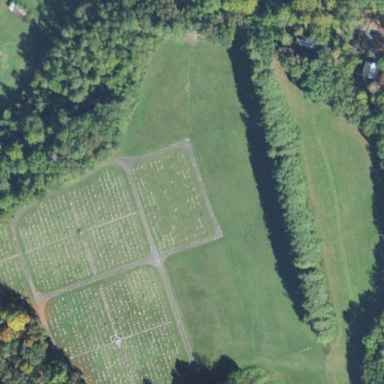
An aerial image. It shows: Cemetery.